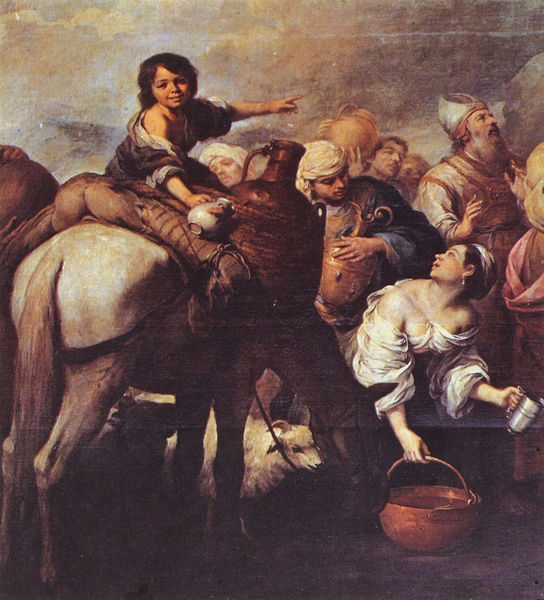
Titel: Moses am Berg Horeb (Moisés en la pena de Horeb)
Künstler: Bartolomé Esteban Murillo
Standort: Sevilla, Hospital de la Caridad (EU - E - Andalusien)
Schlagwörter: gemälde, himmel, schatten, wasser, weiß, wolken, frauen, menschen, mädchen, braun, finger, frau, kleid, licht, männer, schwarz, blick, rot, leute, malerei, bart, mütze, arm, schale, schüssel, tragen, schauen, kind, pferd, amphore, kanne, krug, vase, reiten, sattel, schwanz, schweif, zügel, topf, korb, zeigen, becher, gefäß, schaf, schimmel, karaffe, tiara, tränke, gefäße, bock, turban, ziege, kessel, zinnbecher, kupferkessel, pferf, erreiten